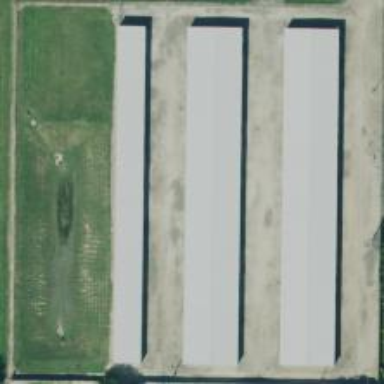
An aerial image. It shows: Storage rental shop.